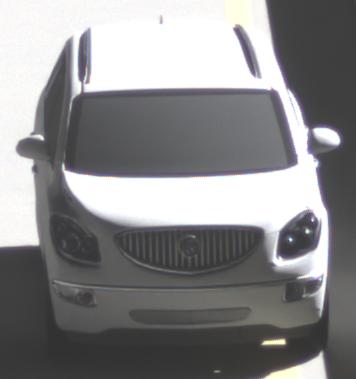
Make: Buick
Model: Enclave
Detailed model: GMT967
Model produced from: 2007
Model produced until: 2017
Doors: 5
Color: white
Road condition: dry road
Daytime: morning or afternoon
Contrast: high contrast